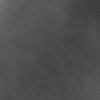
Atmospheric dust classification: dusty